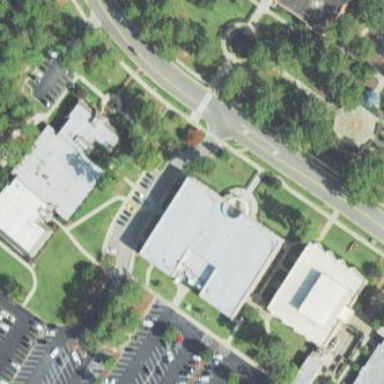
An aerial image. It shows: College building.